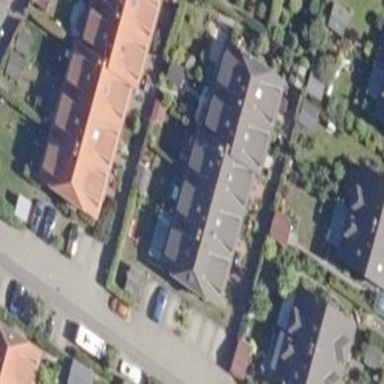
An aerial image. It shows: Terrace building.